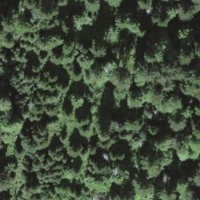
EUNIS habitat code: 43
Species observed at this site:
Equisetum sylvaticum